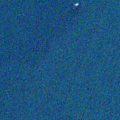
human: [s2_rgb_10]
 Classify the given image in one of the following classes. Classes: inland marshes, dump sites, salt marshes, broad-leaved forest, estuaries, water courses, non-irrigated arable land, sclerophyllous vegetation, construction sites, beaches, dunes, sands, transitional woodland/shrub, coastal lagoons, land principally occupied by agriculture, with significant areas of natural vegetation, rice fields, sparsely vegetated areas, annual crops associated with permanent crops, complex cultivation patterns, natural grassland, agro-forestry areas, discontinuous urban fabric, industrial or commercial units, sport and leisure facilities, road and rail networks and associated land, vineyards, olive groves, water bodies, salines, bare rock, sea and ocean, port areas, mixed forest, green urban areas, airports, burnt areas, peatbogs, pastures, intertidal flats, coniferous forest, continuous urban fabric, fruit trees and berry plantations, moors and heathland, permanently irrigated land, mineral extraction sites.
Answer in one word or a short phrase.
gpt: sea and ocean